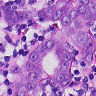
Metastatic tissue present: yes